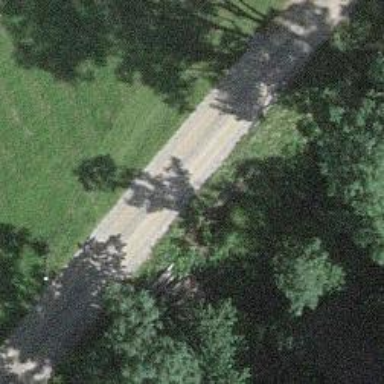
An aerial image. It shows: Unclassified road with asphalt surface.